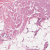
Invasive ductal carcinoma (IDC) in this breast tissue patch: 0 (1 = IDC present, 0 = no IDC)